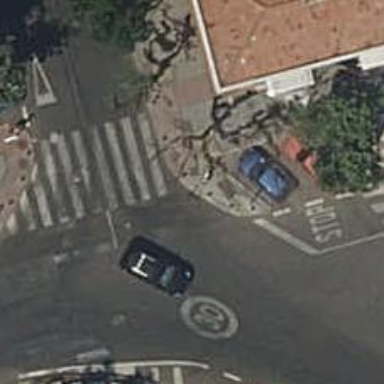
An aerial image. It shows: Bollard barrier.